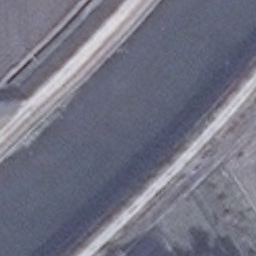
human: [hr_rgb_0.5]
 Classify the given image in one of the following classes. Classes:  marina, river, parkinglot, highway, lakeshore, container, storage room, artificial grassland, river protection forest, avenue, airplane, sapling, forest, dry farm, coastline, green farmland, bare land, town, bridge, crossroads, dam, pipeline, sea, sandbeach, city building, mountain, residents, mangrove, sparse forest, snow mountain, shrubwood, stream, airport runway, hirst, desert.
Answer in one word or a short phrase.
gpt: river